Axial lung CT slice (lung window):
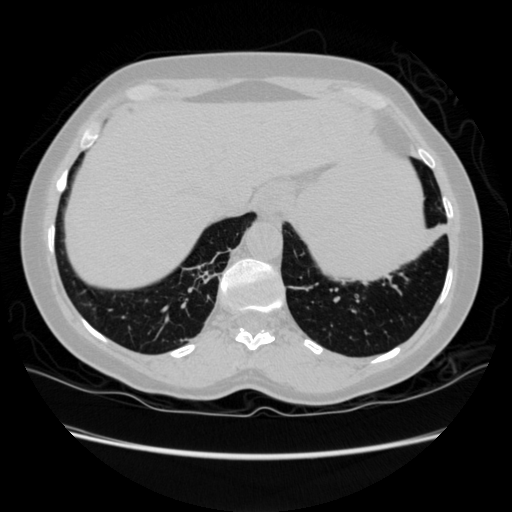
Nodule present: no